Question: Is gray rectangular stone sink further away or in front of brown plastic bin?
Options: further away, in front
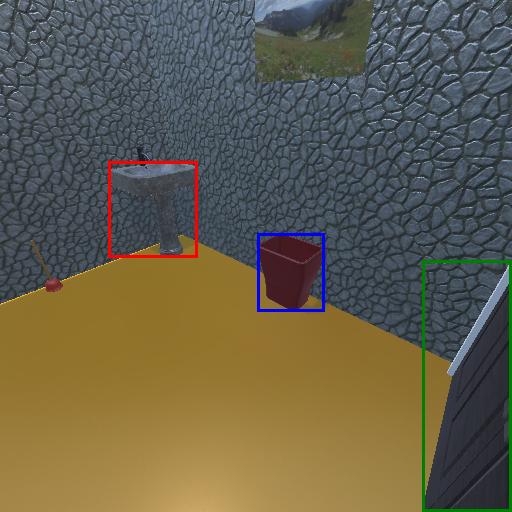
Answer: further away